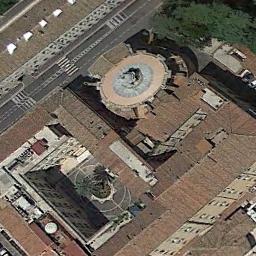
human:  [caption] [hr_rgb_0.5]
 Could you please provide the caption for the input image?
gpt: The church with a circular dome and a tower while the rest of the church has some orange sloping roofs .

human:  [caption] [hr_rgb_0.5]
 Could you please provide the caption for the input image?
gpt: A cathedral with a brown roof, The main house in the middle of the church has a round roof, And there are many trees around the church .

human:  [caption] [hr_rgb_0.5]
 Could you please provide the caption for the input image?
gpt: There is a church next to the road .

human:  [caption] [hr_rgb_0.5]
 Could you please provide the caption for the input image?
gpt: This is a church  It is made of brown and yellow bricks .

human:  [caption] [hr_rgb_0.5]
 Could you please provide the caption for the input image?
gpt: There is a road near the church .